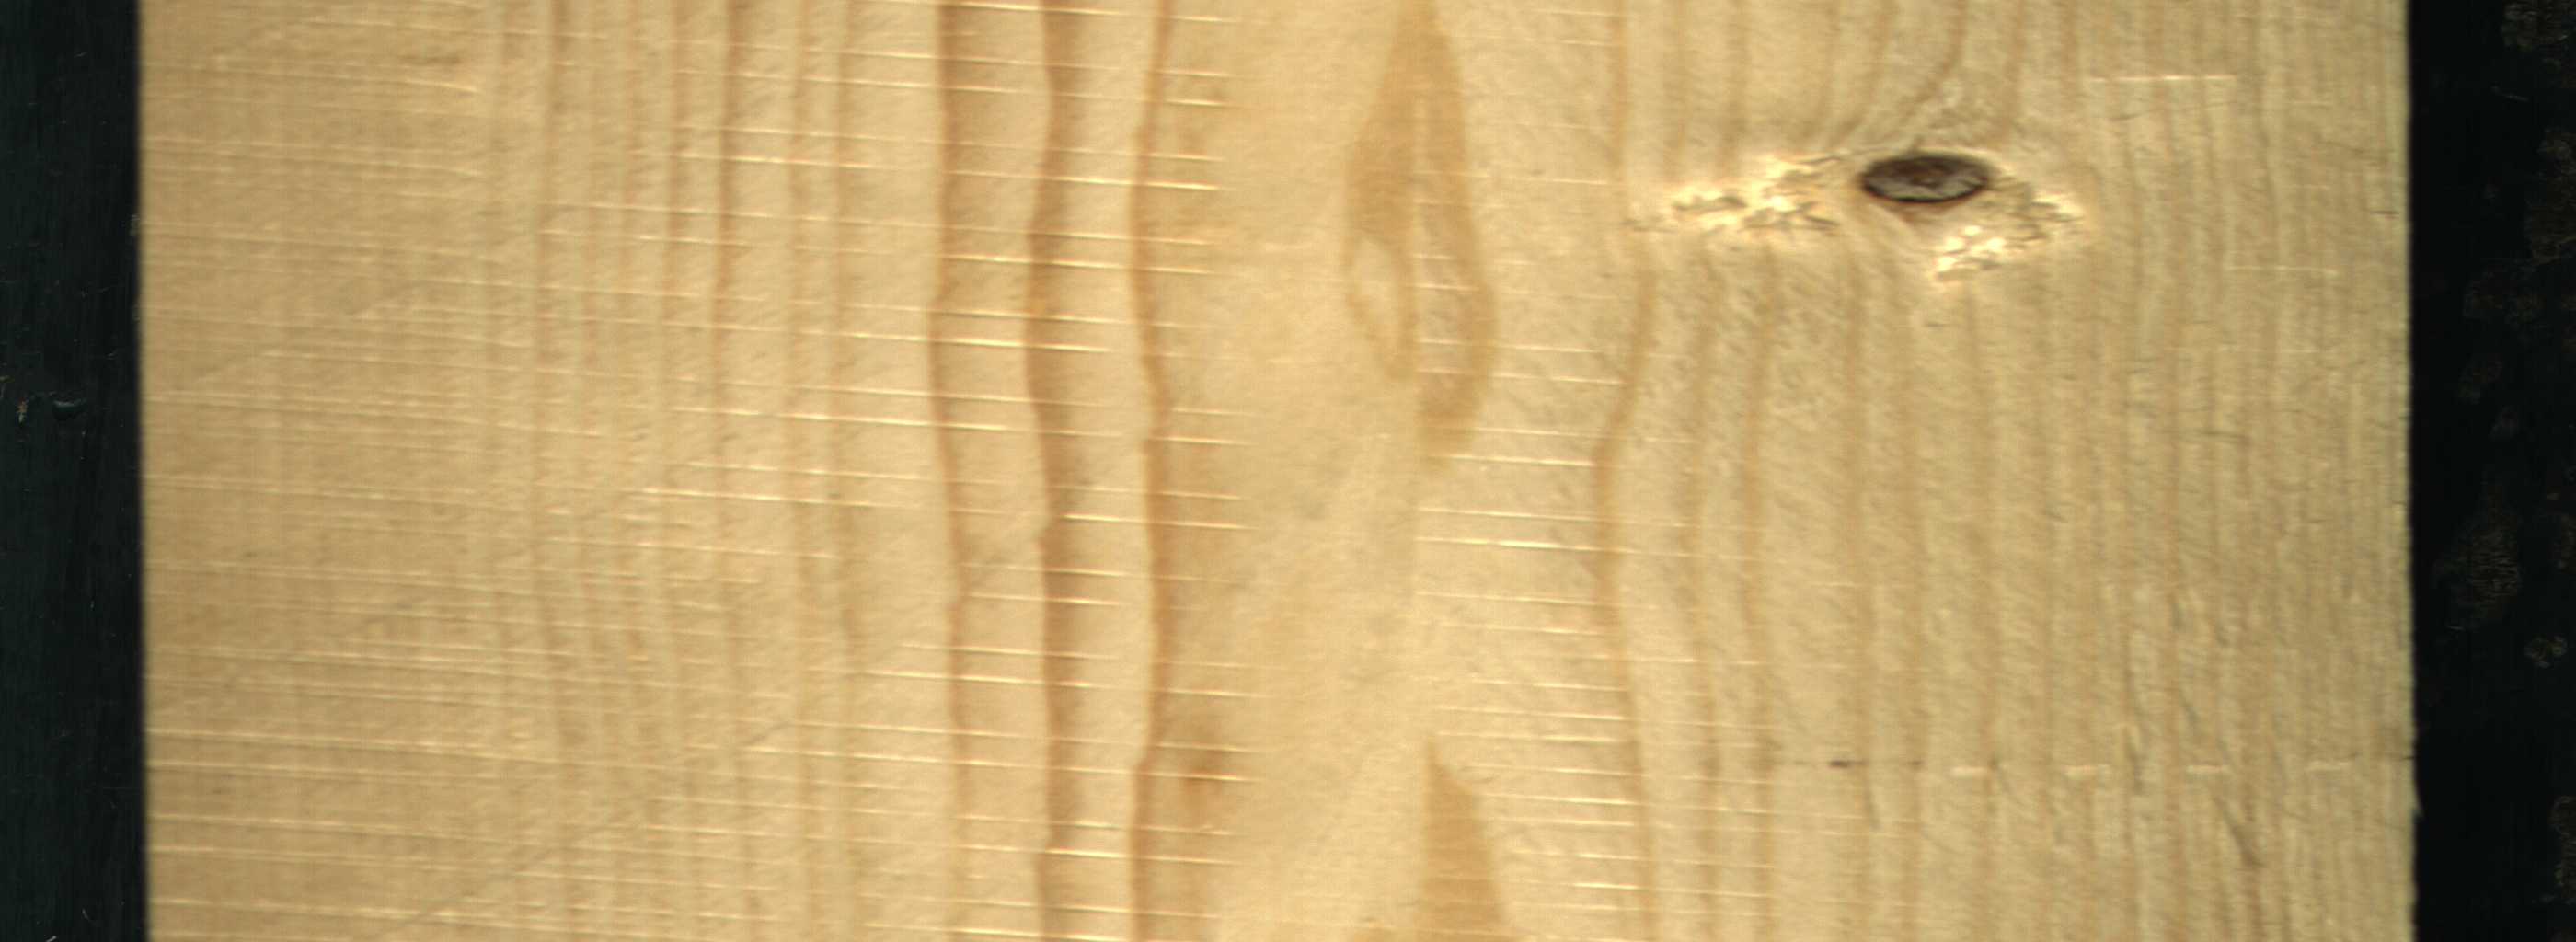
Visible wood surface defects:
Dead_Knot